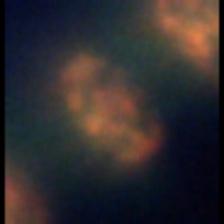
Taxon: Thalassiosira
Group: Diatoms